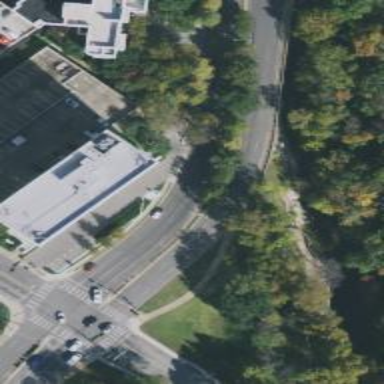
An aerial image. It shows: Secondary road with separate asphalt sidewalks.